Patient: sex M, age 68
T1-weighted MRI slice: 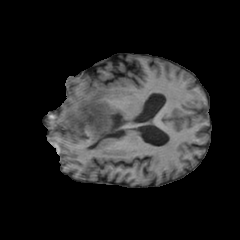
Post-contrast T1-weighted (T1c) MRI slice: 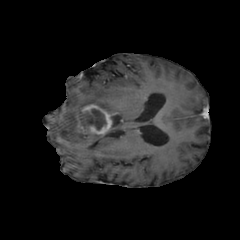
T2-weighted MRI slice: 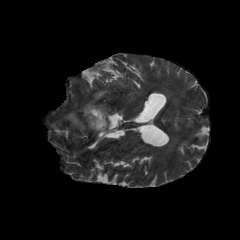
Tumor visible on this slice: yes
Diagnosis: Glioblastoma, IDH-wildtype
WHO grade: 4